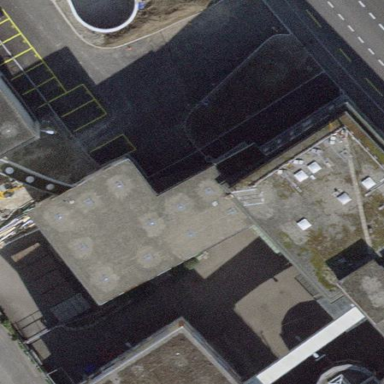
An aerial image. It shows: View of roof of building.